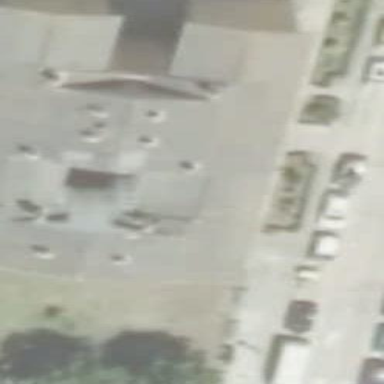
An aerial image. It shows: Part of building.